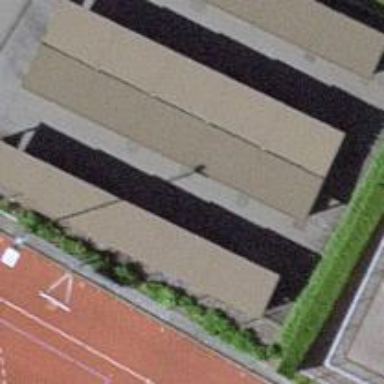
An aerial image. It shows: Building with bicycle parking amenities.